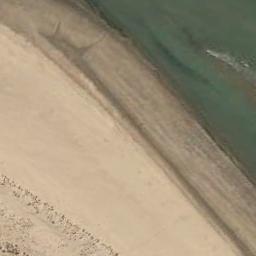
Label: beach